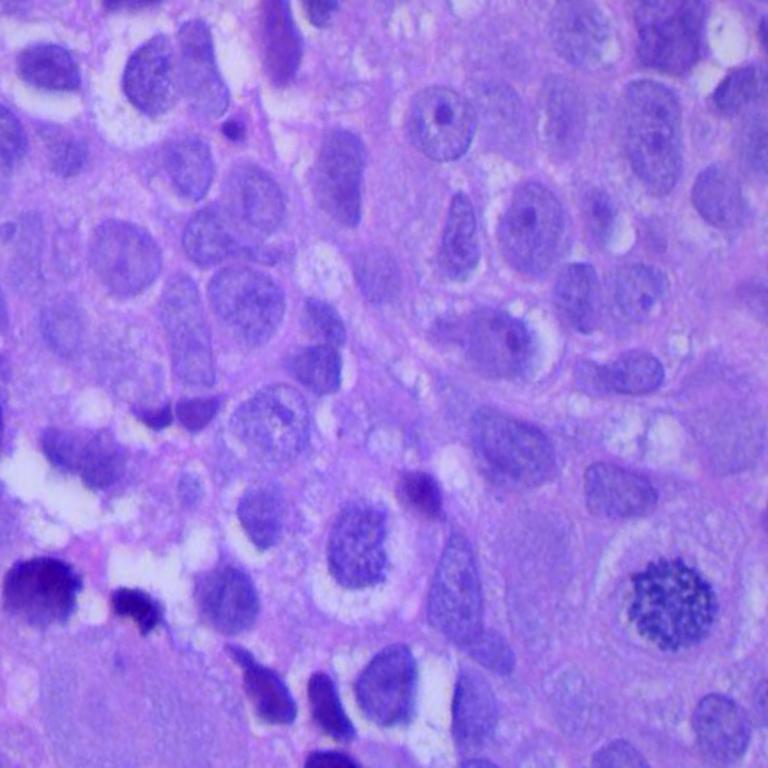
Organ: lung
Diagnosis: squamous carcinomas